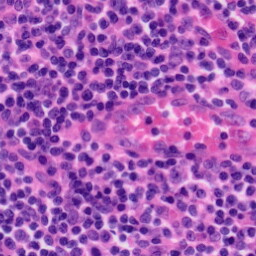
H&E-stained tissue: Tonsil